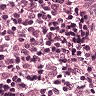
Metastatic tissue present: no